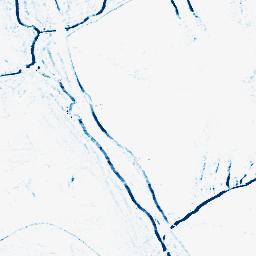
Category: morphological
Decomposition family: morphological_rect
Decomposition parameters: operation: closing
width: 5
height: 3
Upsampling method: quartic
Upsampling parameters: scale: 2
Upsampling scale: 2